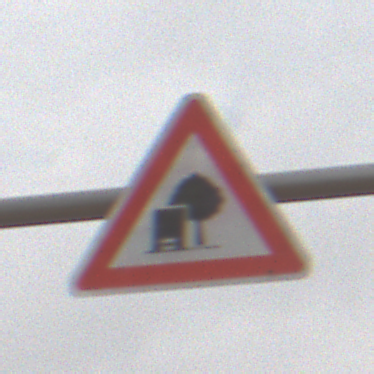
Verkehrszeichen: UnzureichendesLichtraumprofil
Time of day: MorningAfternoon
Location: Outdoor (Nature)
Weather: Overcast
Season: NotSpecified
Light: Natural